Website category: sports
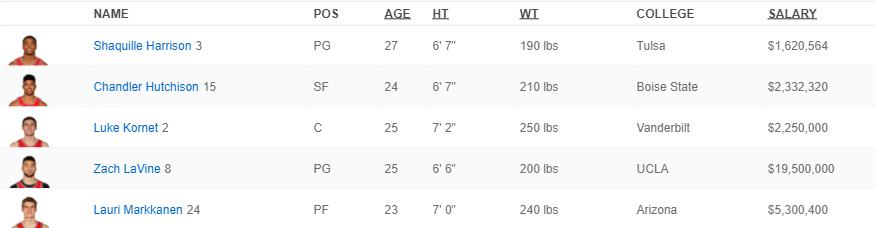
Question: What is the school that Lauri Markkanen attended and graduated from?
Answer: Arizona

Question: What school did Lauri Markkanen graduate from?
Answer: Arizona

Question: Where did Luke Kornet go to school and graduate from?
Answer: Vanderbilt

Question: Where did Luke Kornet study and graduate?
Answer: Vanderbilt

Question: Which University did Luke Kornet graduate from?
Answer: Vanderbilt

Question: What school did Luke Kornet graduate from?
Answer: Vanderbilt

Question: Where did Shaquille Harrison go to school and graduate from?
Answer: Tulsa

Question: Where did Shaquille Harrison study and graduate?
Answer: Tulsa

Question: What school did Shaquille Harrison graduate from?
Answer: Tulsa

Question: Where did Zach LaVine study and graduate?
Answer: UCLA

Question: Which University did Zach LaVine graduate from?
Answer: UCLA

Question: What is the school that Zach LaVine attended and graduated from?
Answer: UCLA

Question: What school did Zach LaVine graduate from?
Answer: UCLA

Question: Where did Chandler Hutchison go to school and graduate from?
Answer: Boise State

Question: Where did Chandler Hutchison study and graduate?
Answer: Boise State

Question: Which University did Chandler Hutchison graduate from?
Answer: Boise State

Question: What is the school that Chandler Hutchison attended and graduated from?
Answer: Boise State

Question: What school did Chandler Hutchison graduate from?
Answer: Boise State

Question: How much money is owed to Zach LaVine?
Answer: $19,500,000

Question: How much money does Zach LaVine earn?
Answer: $19,500,000

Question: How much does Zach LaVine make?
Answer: $19,500,000

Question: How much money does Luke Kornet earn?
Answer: $2,250,000

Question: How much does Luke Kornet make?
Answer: $2,250,000

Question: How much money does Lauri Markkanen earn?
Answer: $5,300,400

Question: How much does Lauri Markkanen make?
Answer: $5,300,400

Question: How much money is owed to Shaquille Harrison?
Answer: $1,620,564

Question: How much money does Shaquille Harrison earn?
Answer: $1,620,564

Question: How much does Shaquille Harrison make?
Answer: $1,620,564

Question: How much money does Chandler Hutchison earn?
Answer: $2,332,320

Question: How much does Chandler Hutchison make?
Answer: $2,332,320

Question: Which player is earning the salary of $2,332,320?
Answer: Chandler Hutchison

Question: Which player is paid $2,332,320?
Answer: Chandler Hutchison

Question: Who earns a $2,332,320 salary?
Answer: Chandler Hutchison

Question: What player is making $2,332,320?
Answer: Chandler Hutchison

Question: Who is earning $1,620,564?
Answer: Shaquille Harrison

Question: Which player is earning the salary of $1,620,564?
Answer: Shaquille Harrison

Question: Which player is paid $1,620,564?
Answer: Shaquille Harrison

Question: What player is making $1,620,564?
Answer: Shaquille Harrison

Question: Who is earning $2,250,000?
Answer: Luke Kornet

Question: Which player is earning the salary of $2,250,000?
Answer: Luke Kornet

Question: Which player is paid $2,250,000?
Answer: Luke Kornet

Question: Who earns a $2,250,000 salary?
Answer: Luke Kornet

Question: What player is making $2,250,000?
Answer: Luke Kornet

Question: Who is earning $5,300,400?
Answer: Lauri Markkanen

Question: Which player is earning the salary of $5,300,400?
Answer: Lauri Markkanen

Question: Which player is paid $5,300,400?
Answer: Lauri Markkanen

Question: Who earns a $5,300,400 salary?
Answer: Lauri Markkanen

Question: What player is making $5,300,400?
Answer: Lauri Markkanen

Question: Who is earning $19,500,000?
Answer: Zach LaVine

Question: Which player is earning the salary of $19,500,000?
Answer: Zach LaVine

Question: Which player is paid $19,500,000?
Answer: Zach LaVine

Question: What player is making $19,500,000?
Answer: Zach LaVine

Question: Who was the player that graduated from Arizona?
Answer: Lauri Markkanen

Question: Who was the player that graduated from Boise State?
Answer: Chandler Hutchison

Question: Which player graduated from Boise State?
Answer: Chandler Hutchison

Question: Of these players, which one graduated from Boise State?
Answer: Chandler Hutchison

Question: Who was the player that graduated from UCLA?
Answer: Zach LaVine

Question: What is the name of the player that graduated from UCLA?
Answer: Zach LaVine

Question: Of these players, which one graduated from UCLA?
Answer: Zach LaVine

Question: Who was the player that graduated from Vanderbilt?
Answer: Luke Kornet

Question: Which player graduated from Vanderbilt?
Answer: Luke Kornet

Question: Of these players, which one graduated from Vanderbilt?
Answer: Luke Kornet

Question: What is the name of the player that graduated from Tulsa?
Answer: Shaquille Harrison

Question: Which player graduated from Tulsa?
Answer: Shaquille Harrison